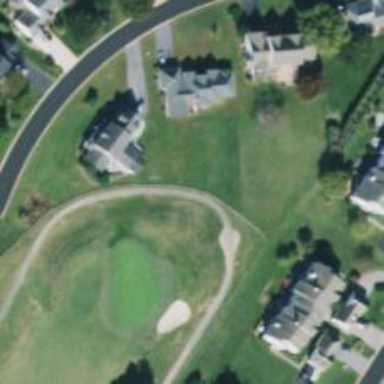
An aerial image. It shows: Pathway for golfing.